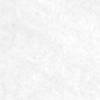
Label: no_change